Question: Hi I am building a gallery style site and am very interested in using the 1140px grid from cssgrid.net as I feel 960px is too small for this project.
I would like to have 3 images of four columns each in the first row, then 4 images of 3 columns each for the rest of the rows beneath.
The issue is that once I do that the right edges of the two rows don't align, and obviously the gallery won't look so good. I understand that this is caused by the rounding off due to columns being built with percentages in this grid. However it still looks bad and I'd like to have them aligned in some way. What is the solution to this?
My code for the index page here:
<URL>
To see this happening you have to download the cssgrid.net grid

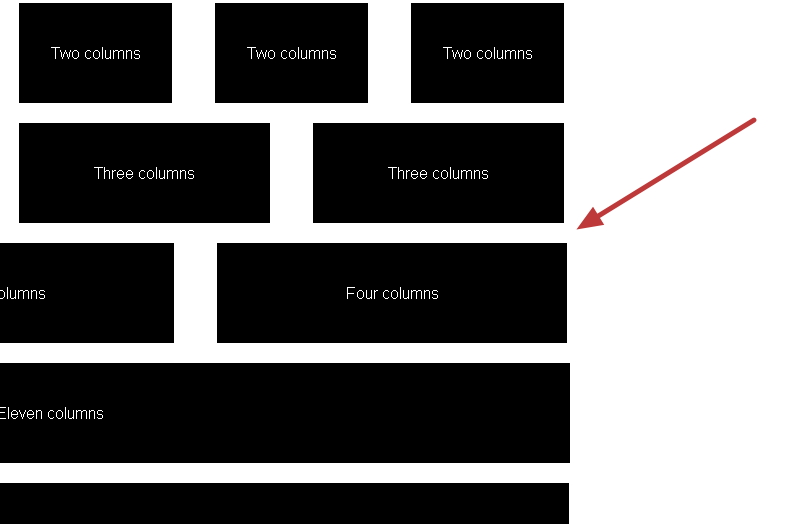
Answer: If I understand what is happening, it appears to be a simple mistake.
Your placeholder images (the cats) are too small. Using placeholder images in this grid system can be tricky because you have to declare the size you want the place holder to be. In reality, on your live page, the images won't have demensions specified because it will break the grid system (the grid will just scale down the image to the largest size that fits in the column you have put it in).
To make a long story short, the placeholder images are too small! At their full size, they won't fill up the grid spot, therefore causing the odd positioning you describe. That being said, I always put in placeholders that are at least 1000px so they can be scaled down properly.
EDIT:
Try doing what Foundation does:
'''
.last {
float: right;
}
'''
Add that to the stylesheet - it should align the right edges of the last columns.